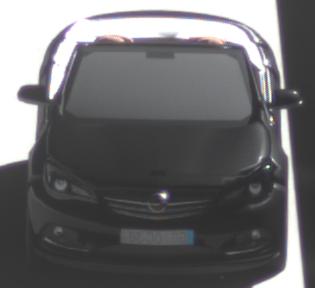
Make: Opel
Model: Cascada 1.4 Turbo
Detailed model: Cascada
Model produced from: 2013/03
Model produced until: 2015/01
Doors: 2
Color: black
Road condition: dry road
Daytime: midday
Contrast: high contrast